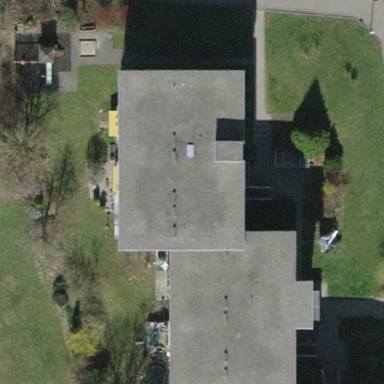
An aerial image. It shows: Flat-roofed apartment building.